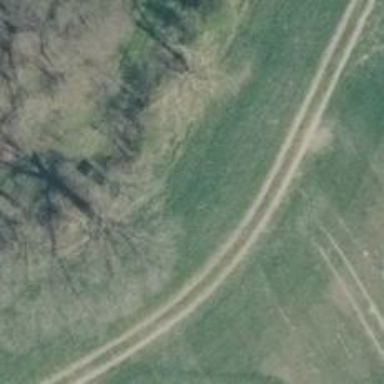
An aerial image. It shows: Hunting stand.